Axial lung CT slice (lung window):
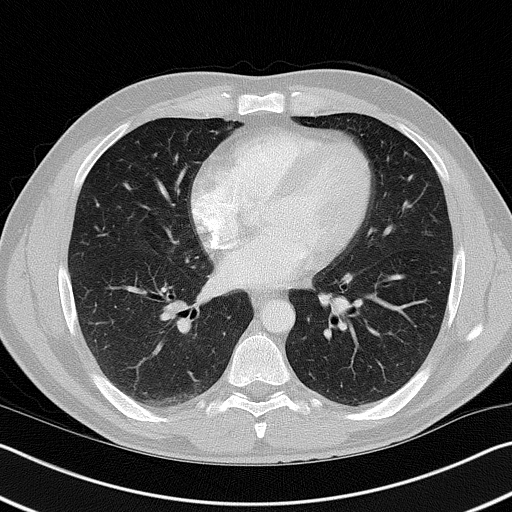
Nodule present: yes
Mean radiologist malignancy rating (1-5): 1